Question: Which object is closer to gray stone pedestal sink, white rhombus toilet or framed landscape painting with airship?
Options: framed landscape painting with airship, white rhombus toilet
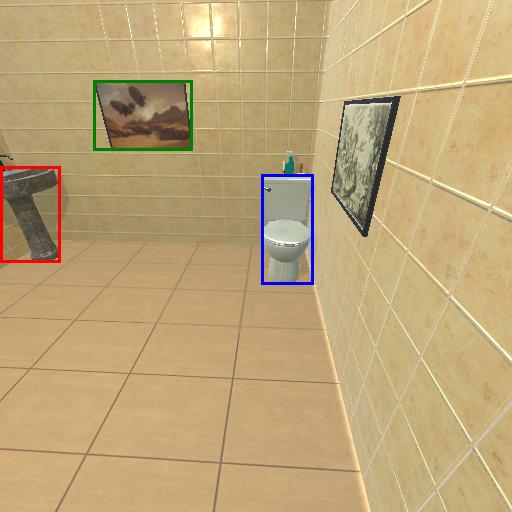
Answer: framed landscape painting with airship